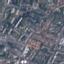
Land use / land cover class: Residential